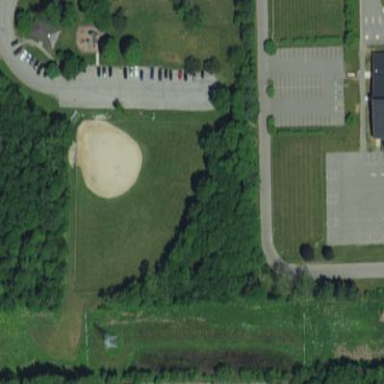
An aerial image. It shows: Baseball pitch for leisure and sports activities.